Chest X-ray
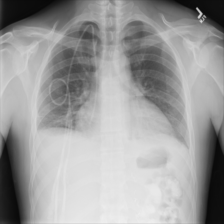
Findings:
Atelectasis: negative
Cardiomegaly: negative
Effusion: positive
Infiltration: negative
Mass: negative
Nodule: negative
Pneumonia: negative
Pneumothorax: negative
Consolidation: negative
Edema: negative
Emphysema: negative
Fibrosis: negative
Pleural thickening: negative
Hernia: negative